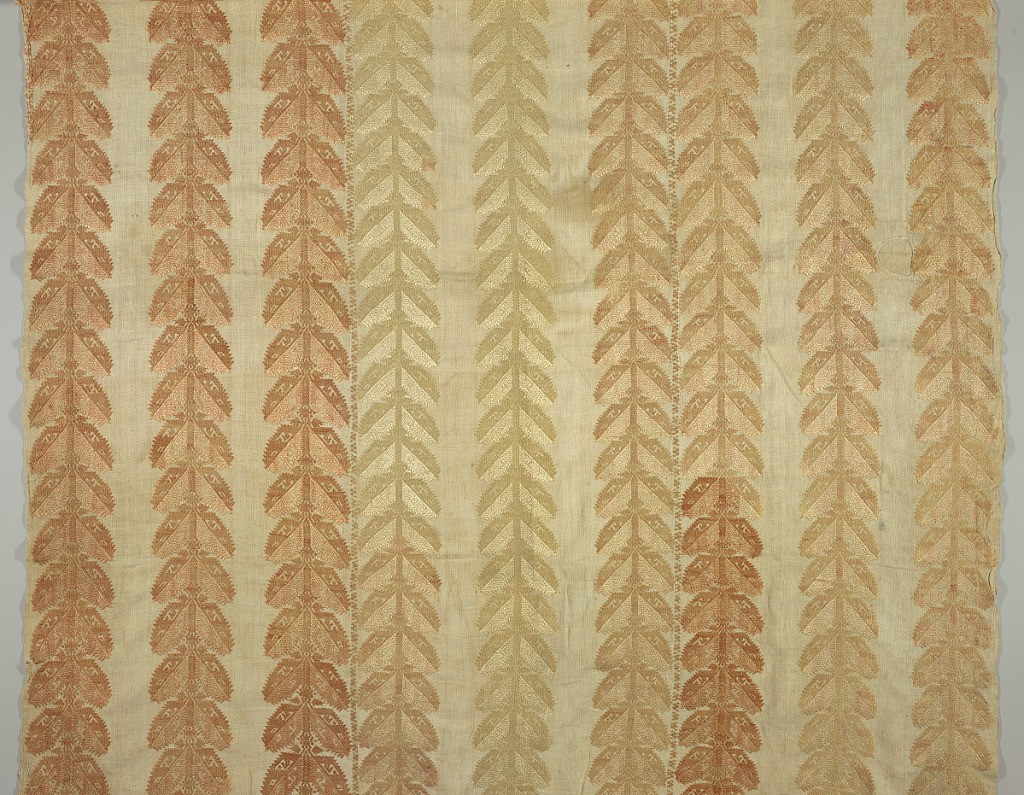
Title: Textile
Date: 18th century
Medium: silk embroidery on linen foundation Technique: embroidered in darning stitch on plain weave
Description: Panel made from three widths of fabric joined with embroidery; each width ornamented with three strips of tan and brown silk embroidery in leaf patterns.